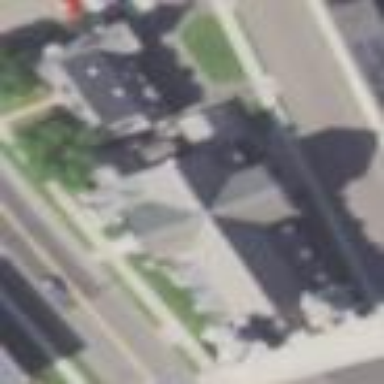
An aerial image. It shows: Building that is place of worship.